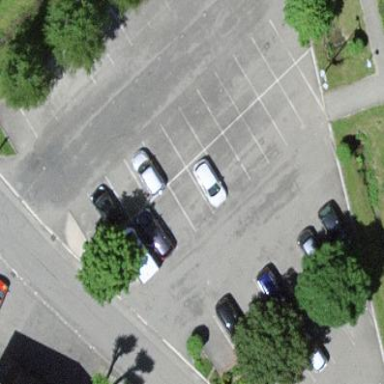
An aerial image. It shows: Asphalt parking area.